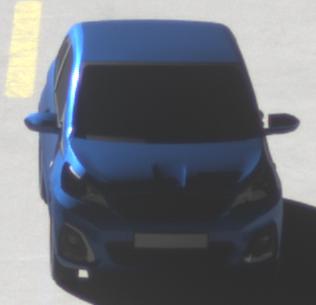
Make: Peugeot
Model: 108 1.0 VTi 68
Detailed model: 108
Model produced from: 2015/03
Model produced until: 2016/10
Doors: 3
Color: blue
Road condition: wet road
Daytime: midday
Contrast: high contrast